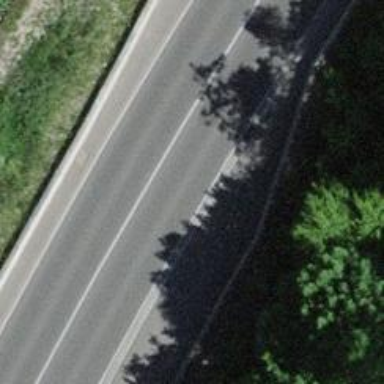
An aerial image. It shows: Asphalt road classified as primary highway. It is designated as motorroad.